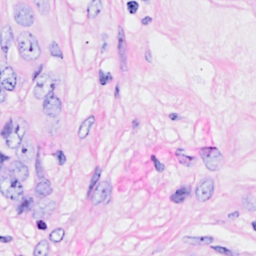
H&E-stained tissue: Breast